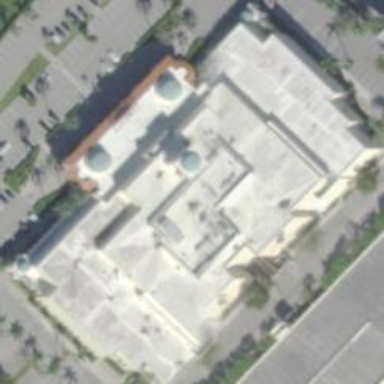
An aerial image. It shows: Cinema building.